Question: Using 'pch' I can plot any symbol and assign any label to in the legend. But how can I plot two symbols for each legend label? For example, in the plot below, I would like to have # ^ * paired with red versions of those so I have only three labels 'a', 'b', 'c' displayed in the legend, for those six symbols. At the moment, it seems that basic plot legend allows me to only plot one symbol for each label:
'''
plot(rnorm(50),pch=c(15:17),col=1:2)
legend('topleft',pch=c(15:17),col=1:2,legend=c("a","b","c"),cex=1.5)
'''

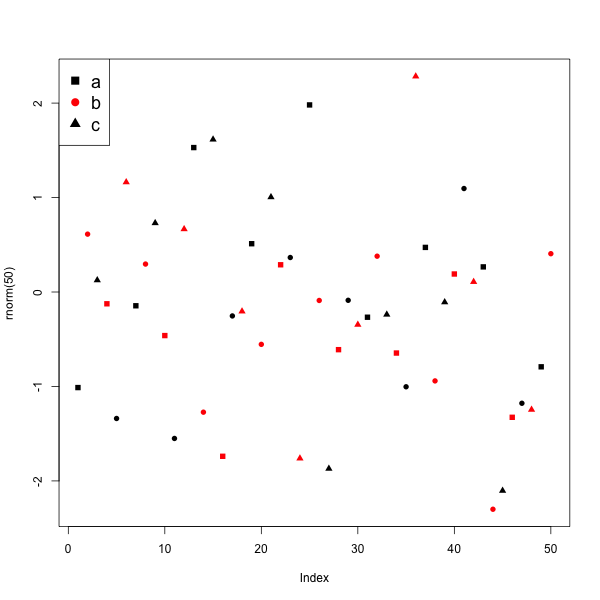
Answer: This isn't too hard with 'lattice', as its 'key =' argument takes an arbitrary number of columns to be included in the legend.
'''
library(lattice)
myPCH <- 15:17
Data <- rnorm(50)
Index <- seq(length(Data))
xyplot(Data ~ Index,
pch = myPCH, col=1:2,
key = list(space = "right", adj=1,
text = list(c("a", "b", "c"), cex=1.5),
points = list(pch = myPCH),
points = list(pch = myPCH,col=2)))
'''
I don't know off the top of my head how to include the legend inside the plotting area, but with this kind of plot it seems better to have it outside anyway. ( @chl in comments kindly points out a couple of ways to do this. To plot the key in the lower-left of the figure, for instance, replace 'space = "right"' in the above with either 'corner = c(0,0)' or 'x = 0, y=0.2')